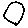
Label: circle